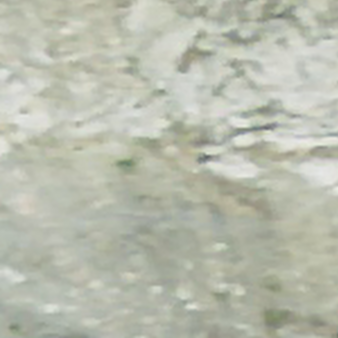
Label: other